五年级 · 立体几何学
在下面的括号里填上合适的单位。

一个水杯的容积约是 260( ); 一个香皂盒的体积约是 280 ( );

一个热水瓶的容积约是 2( ); 一间教室的地面面积约是 48( )。
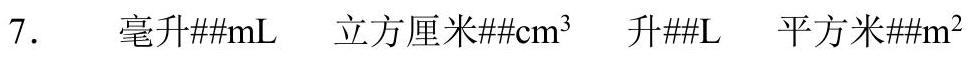
答案: 解

【分析】据生活经验、对面积单位、容积单位和体积单位和数据大小的认识, 可知计量一个水杯的容积应用“毫升”作单位; 计量一个香㿝盒的体积应用“立方厘米”作单位; 计量一个热水瓶的容积应用“升”作单位; 计量一间教室的地面面积应用“平方米”作单位。

【详解】由分析可知:

一个水杯的容积约是 260 毫升; 一个香㿝盒的体积约是 280 立方厘米;

一个热水瓶的容积约是 2 升; 一间教室的地面面积约是 48 平方米。

【点睛】此题考查根据情景选择合适的计量单位, 要注意联系生活实际、计量单位和数据的大小，灵活的选择。